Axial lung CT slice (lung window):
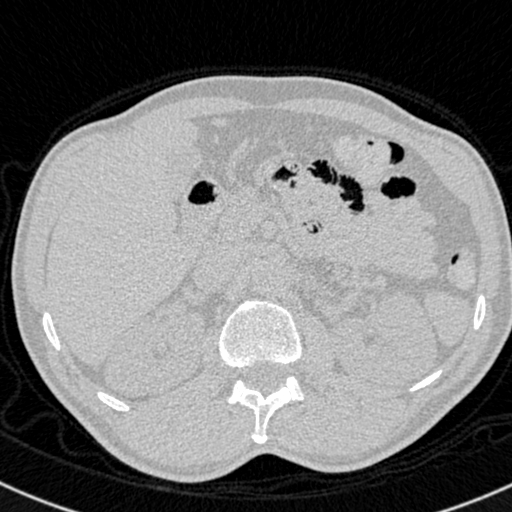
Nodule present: no